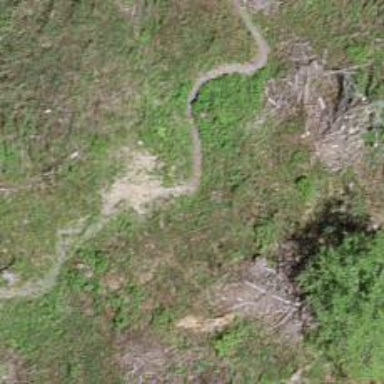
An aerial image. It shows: Dirt path.